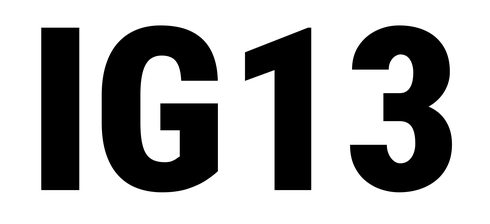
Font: Roboto_Condensed_Black